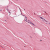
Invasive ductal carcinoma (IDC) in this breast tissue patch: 0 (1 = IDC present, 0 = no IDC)